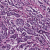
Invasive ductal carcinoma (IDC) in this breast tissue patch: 1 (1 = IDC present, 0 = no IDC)